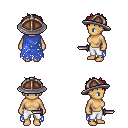
a pixel art fantasy rpg character, female body template, human, tanned skin, blue tattered cape, white pants, ruby red bedhead hairstyle, chain helm, dagger, four views (front, back, left, right), 2x2 character sprite sheet, small pixel art, hard edges, no anti-aliasing